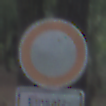
Verkehrszeichen: VerbotFahrzeugeAllerArt
Zusatzzeichen unten: BesondereFahrzeugeUndTransportgueter3
Umgebung: Outdoor, Nature
Tageszeit: SunriseSunset
Wetter: NotSpecified
Licht: Natural
Jahreszeit: Autumn
Kontrast: MediumContrast